Question: I have posts list with thumbnails.
I'm trying to prevent the title from going under the image.
I tried 'white-space: normal' but it didn't effect the text here. I also tried 'float: left' and 'Display:inline' nothing helped to keep the title beside the image.

CODE CSS&HTML:
'''
ul{
list-style-type:none;
padding:0;
background-color:white;
}
li{
border: 1px solid gray;
width: 325px;
border-bottom:1px solid @border-color;
padding:10px;
white-space: normal;
}
img{
width:80px;
height:80px;
}
.post-title{
display: inline-block;
margin-left:5px;
vertical-align: middle;
}
.post-title a{
white-space: normal;
color:@breadcrumbs-current-color;
}
.post-title p{
margin-bottom:0;
color:gray;
font-size:11px;
}
'''
'''
<ul>
<li>
<a><img src="http://blog.room34.com/wp-content/uploads/underdog/logo.thumbnail.png"/ ></a>
<div class="post-title">
<a>Street Dance Moves Comically Illustrated
<p>200 view</p>
</a>
</div>
</li>
<li>
<a><img src="http://www.ionnic.com/media/catalog/product/cache/1/thumbnail/80x80/9df78eab33525d08d6e5fb8d27136e95/b/e/becable.png"/></a>
<div class="post-title">
<a>Hello World
<p>80 view</p>
</a>
</div>
</li>
</ul>
'''
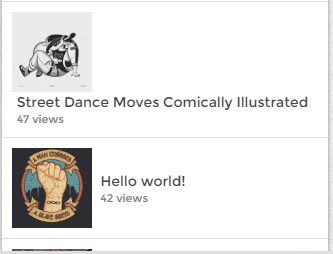
Answer: One quick solution is to use 'max-width' and remove 'vertical-align':
'''
ul {
list-style-type: none;
padding: 0;
background-color: white;
}
li {
border: 1px solid gray;
width: 325px;
border-bottom: 1px solid@border-color;
padding: 10px;
white-space: normal;
}
img {
width: 80px;
height: 80px;
}
.post-title {
display: inline-block;
margin-left: 5px;
max-width: 200px;
}
.post-title a {
white-space: normal;
color: @breadcrumbs-current-color;
}
.post-title p {
margin-bottom: 0;
color: gray;
font-size: 11px;
}
'''
'''
<ul>
<li>
<a>
<img src="http://blog.room34.com/wp-content/uploads/underdog/logo.thumbnail.png" />
</a>
<div class="post-title">
<a>Street Dance Moves Comically Illustrated
<p>200 view</p>
</a>
</div>
</li>
<li>
<a>
<img src="http://www.ionnic.com/media/catalog/product/cache/1/thumbnail/80x80/9df78eab33525d08d6e5fb8d27136e95/b/e/becable.png" />
</a>
<div class="post-title">
<a>Hello World
<p>80 view</p>
</a>
</div>
</li>
</ul>
'''
But i suggest to go with 'display: table' technique:
'''
ul {
list-style-type: none;
padding: 0;
background-color: white;
}
li {
display: table;
border: 1px solid gray;
width: 325px;
border-bottom: 1px solid@border-color;
padding: 10px;
white-space: normal;
}
img {
width: 80px;
height: 80px;
}
.post-title {
display: table-cell;
margin-left: 5px;
max-width: 200px;
vertical-align: middle;
}
.post-title a {
white-space: normal;
color: @breadcrumbs-current-color;
}
.post-title p {
margin-bottom: 0;
color: gray;
font-size: 11px;
}
li > a {
width: 90px;
display: table-cell;
vertical-align: middle;
}
'''
'''
<ul>
<li>
<a>
<img src="http://blog.room34.com/wp-content/uploads/underdog/logo.thumbnail.png" />
</a>
<div class="post-title">
<a>Street Dance Moves Comically Illustrated
<p>200 view</p>
</a>
</div>
</li>
<li>
<a>
<img src="http://www.ionnic.com/media/catalog/product/cache/1/thumbnail/80x80/9df78eab33525d08d6e5fb8d27136e95/b/e/becable.png" />
</a>
<div class="post-title">
<a>Hello World
<p>80 view</p>
</a>
</div>
</li>
<li>
<a>
<img src="http://www.ionnic.com/media/catalog/product/cache/1/thumbnail/80x80/9df78eab33525d08d6e5fb8d27136e95/b/e/becable.png" />
</a>
<div class="post-title">
<a>Hello World Hello WorldHello WorldHello WorldHello WorldHello WorldHello WorldHello WorldHello WorldHello WorldHello WorldHello World
<p>80 view</p>
</a>
</div>
</li>
</ul>
'''